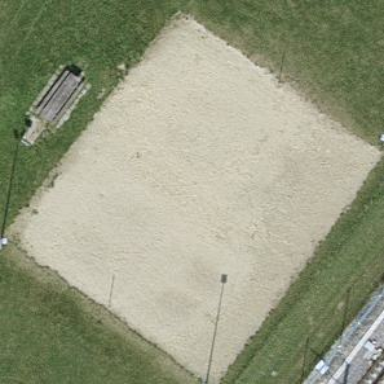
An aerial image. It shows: Sandy pitch for beach volleyball.